Interaction volume radius: 10 \u00c5
Interaction volume height: 10 \u00c5
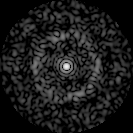
Disorder parameter: 0.7806